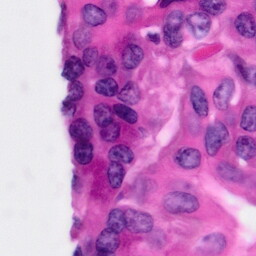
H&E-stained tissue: Pancreatic